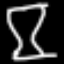
Label: hourglass